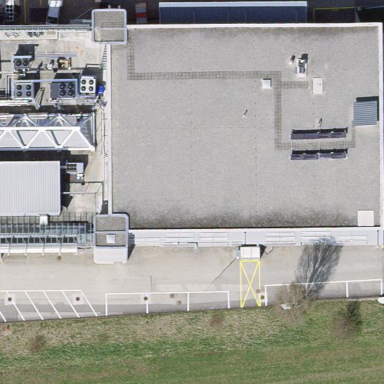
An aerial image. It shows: Industrial building.